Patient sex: M
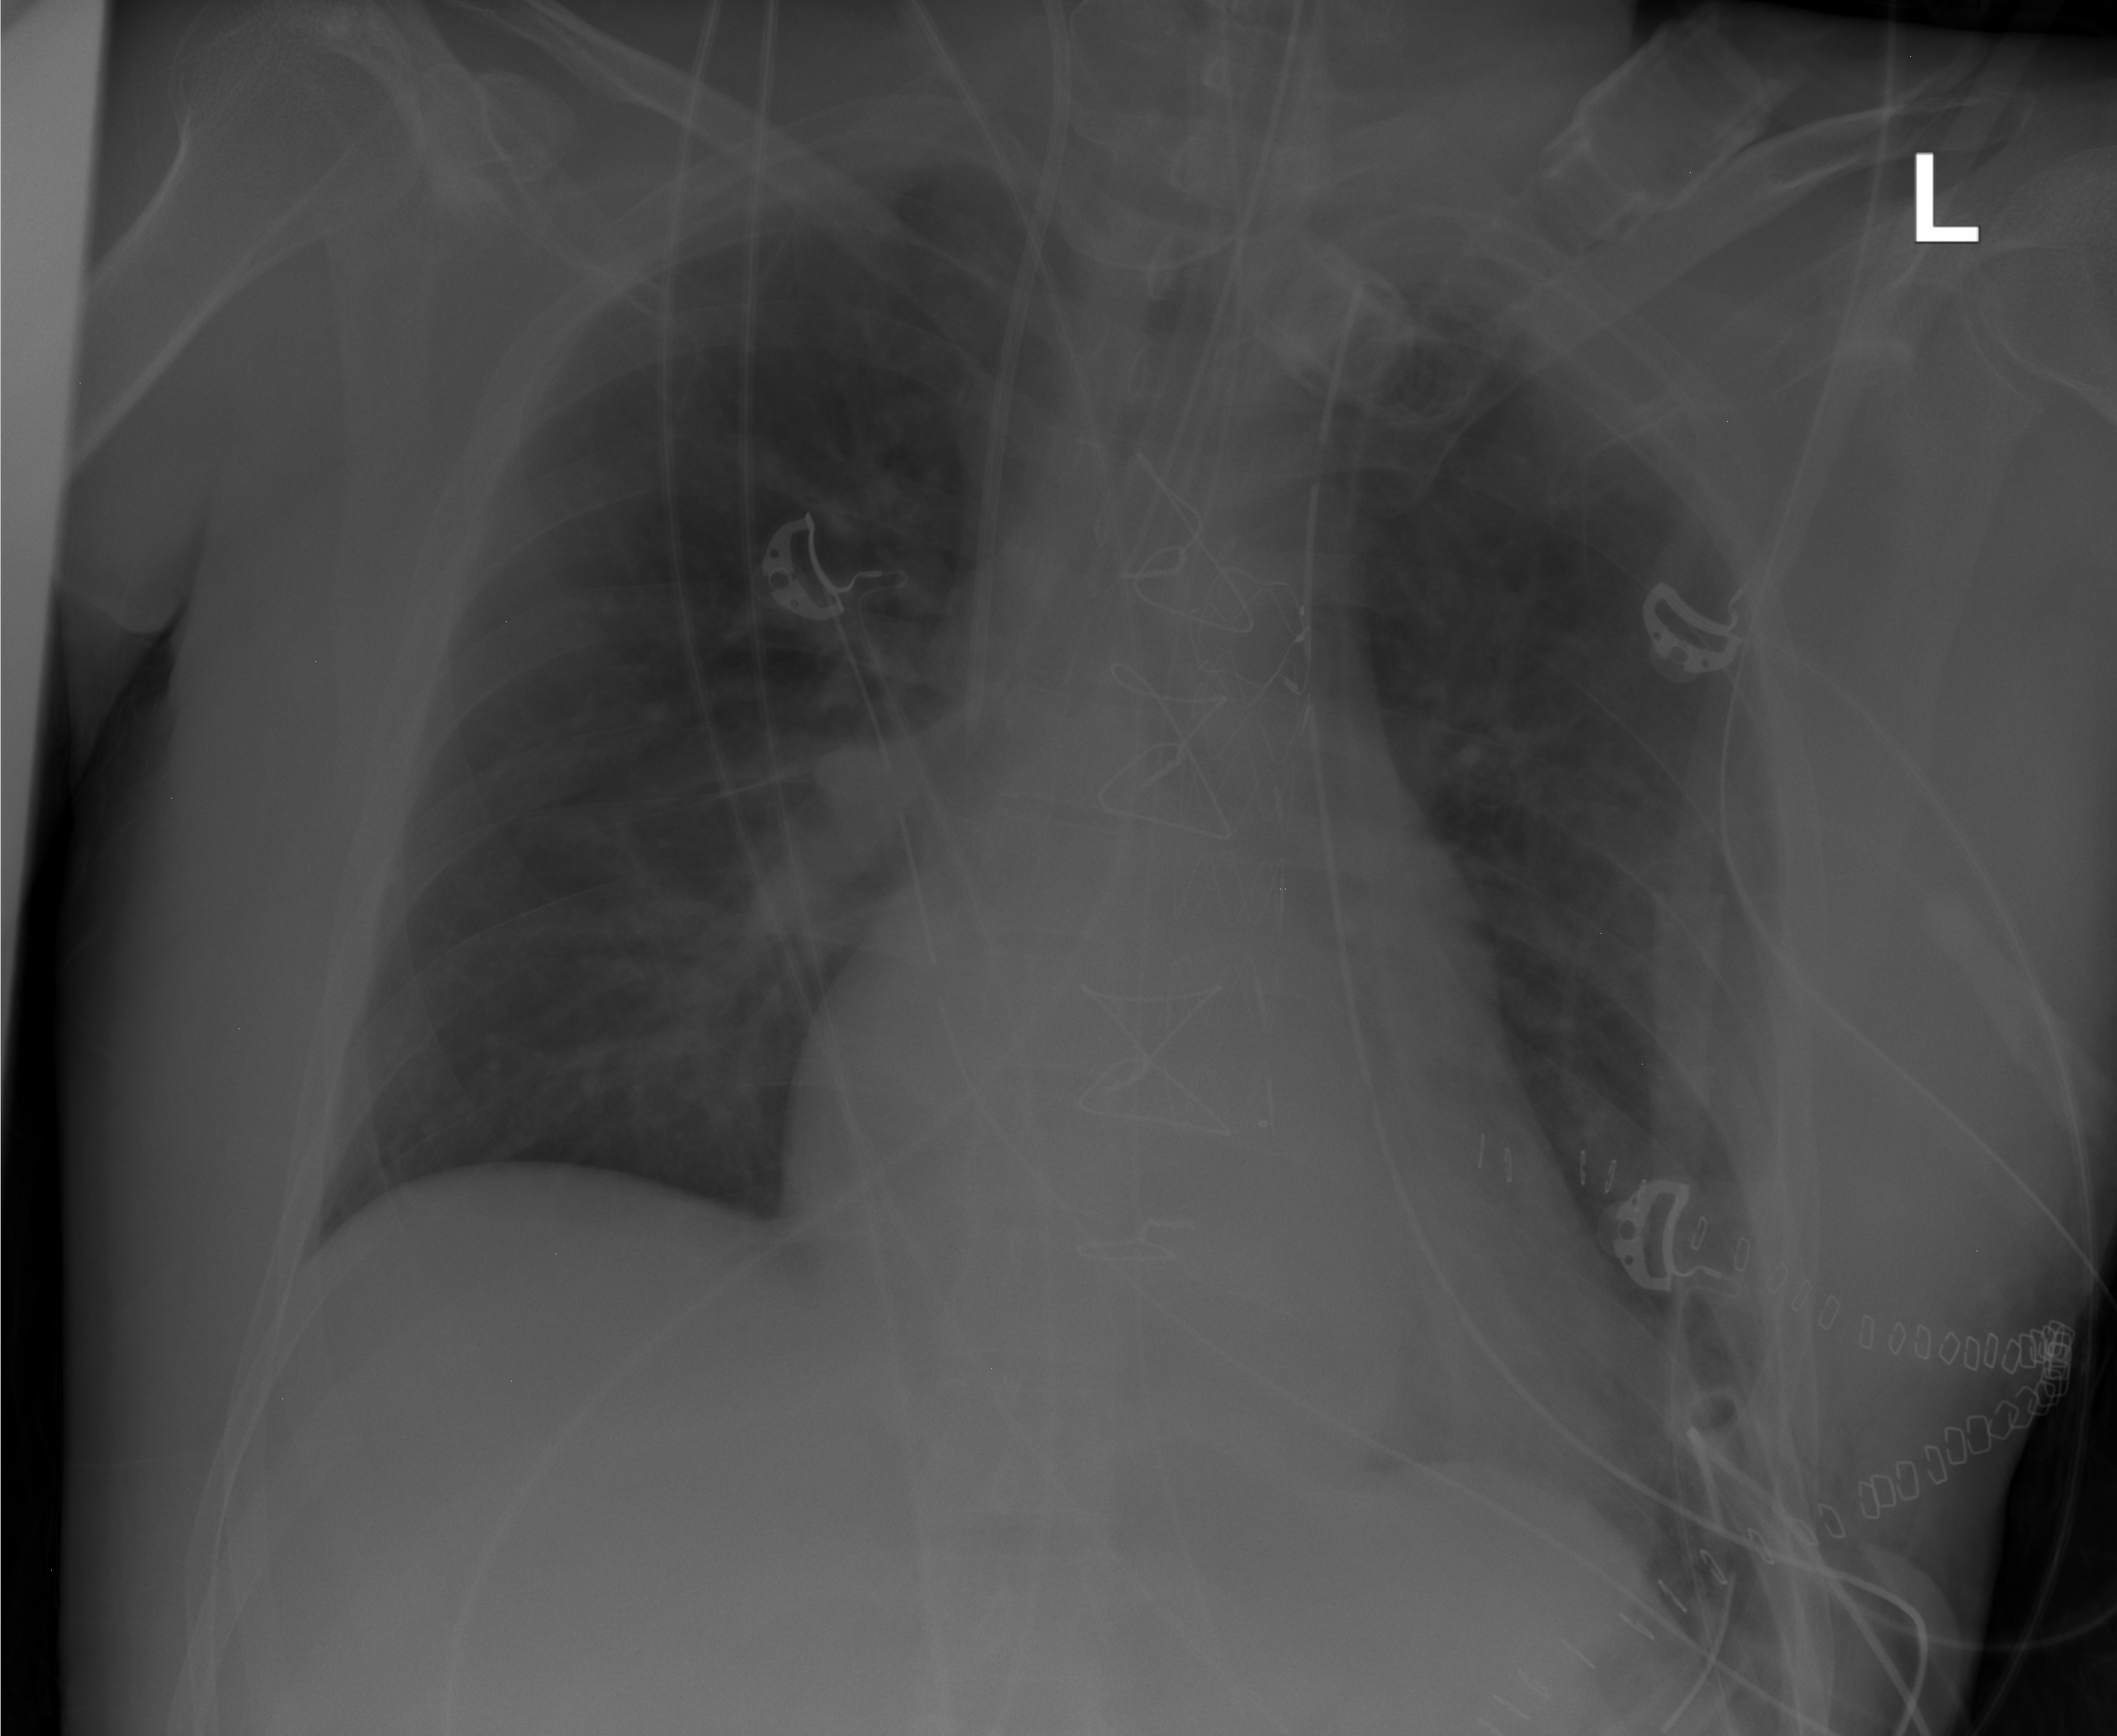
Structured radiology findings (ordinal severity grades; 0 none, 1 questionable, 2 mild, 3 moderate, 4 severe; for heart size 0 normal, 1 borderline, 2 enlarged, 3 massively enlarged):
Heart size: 1
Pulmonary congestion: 2
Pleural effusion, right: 0
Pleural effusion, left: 0
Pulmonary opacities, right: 2
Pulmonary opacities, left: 0
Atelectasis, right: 0
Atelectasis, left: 0